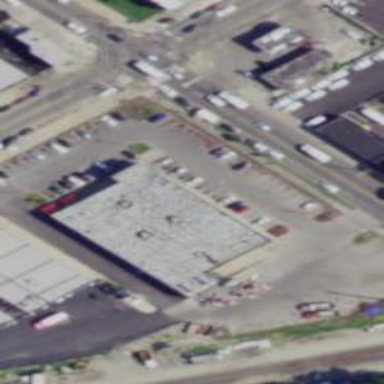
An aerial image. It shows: Supermarket located in building.